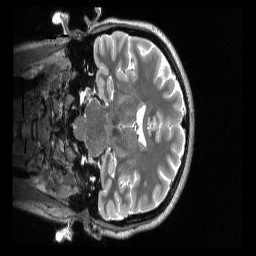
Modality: T2w
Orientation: coronal
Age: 27
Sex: female
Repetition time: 3.2 s
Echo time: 0.563 s